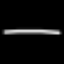
Label: line